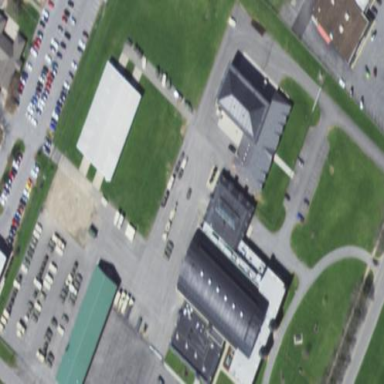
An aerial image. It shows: Military barracks building within military landuse area.